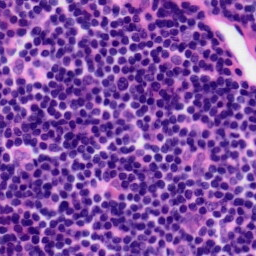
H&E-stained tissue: Tonsil